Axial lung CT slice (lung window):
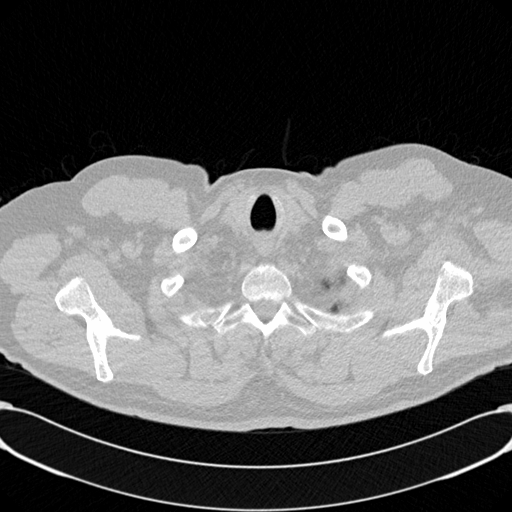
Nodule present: no